Interaction volume radius: 10 \u00c5
Interaction volume height: 15 \u00c5
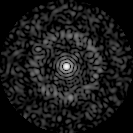
Disorder parameter: 0.8581